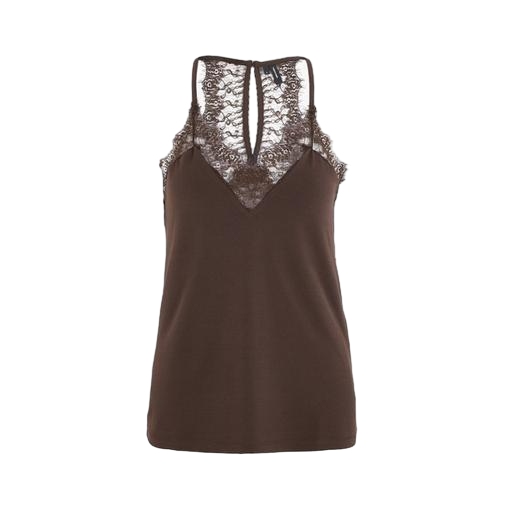
multicolor vila brown lace detail cami, multicolor camisole lace brown, brown olivia tank, white background